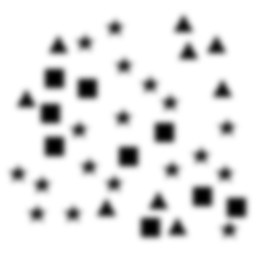
Squares: 9
Triangles: 9
Stars: 18
Total shapes: 36